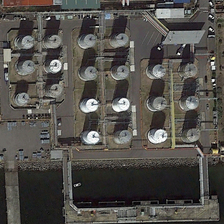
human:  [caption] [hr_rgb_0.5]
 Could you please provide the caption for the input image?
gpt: a large number of different sizes of storagetanks beside the sea .

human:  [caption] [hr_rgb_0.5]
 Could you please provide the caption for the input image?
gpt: many storage tanks are orderly near a river .

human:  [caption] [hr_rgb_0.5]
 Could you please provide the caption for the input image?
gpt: many of the tanks are of different sizes and colors .

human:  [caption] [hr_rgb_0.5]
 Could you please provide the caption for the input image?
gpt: many storage tanks are orderly near a river .

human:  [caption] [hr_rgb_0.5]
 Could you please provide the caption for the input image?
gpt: a large number of different sizes of storagetanks beside the sea .